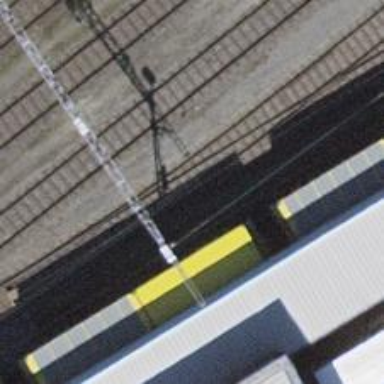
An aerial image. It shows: Railway yard with electrified contact lines.